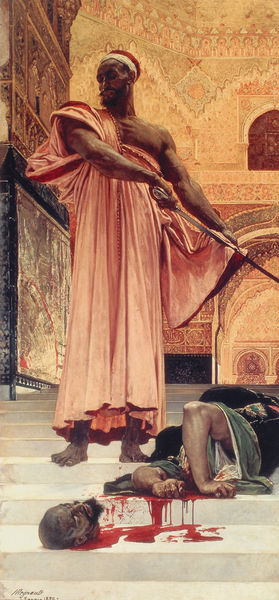
Titel: Hinrichtung ohne Urteil
Künstler: Henri Regnault
Institution: Paris, Musée d’Orsay
Schlagwörter: gemälde, kopf, körper, mann, gelb, grün, braun, hell, hut, schwarz, weiss, gebäude, rot, muster, ornament, bart, kappe, mütze, arm, arme, enthauptung, geköpft, haupt, hinrichtung, köpfen, leiche, mord, tod, tot, hände, gewand, rosa, liegen, mauer, gewalt, treppe, treppen, könig, verzierung, stuck, stufen, teppiche, barfuss, blut, gewölbe, orient, palast, schwert, säbel, arabisch, dunkelhäutig, schwarzer, treppenhaus, turban, maurisch, orientale, palasr, trppen, köüpfen